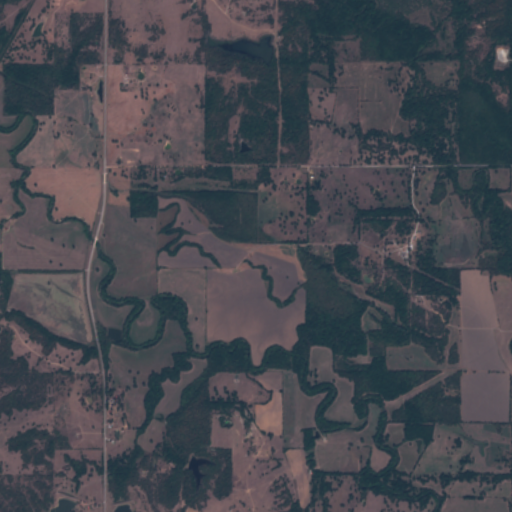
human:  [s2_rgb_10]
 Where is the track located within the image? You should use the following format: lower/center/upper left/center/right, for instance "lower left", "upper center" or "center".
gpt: There is no track in the image.